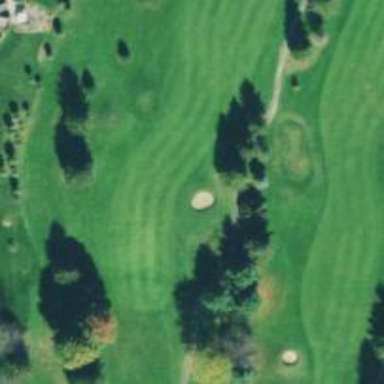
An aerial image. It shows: View of golf hole.